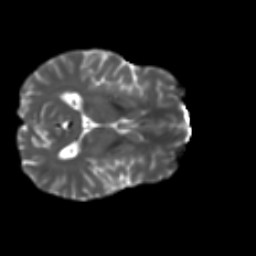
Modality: T2w
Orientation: axial
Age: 55
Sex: male
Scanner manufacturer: ge
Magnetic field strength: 3 T
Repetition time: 7.8 s
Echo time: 0.0611 s